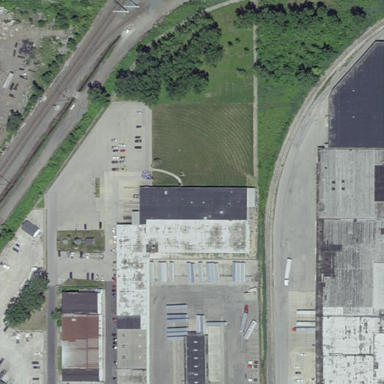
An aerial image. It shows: Industrial building.